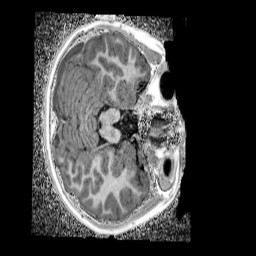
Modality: UNIT1_denoised
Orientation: axial
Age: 9
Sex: female
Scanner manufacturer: siemens
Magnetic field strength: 3 T
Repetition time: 4 s
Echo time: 0.00299 s